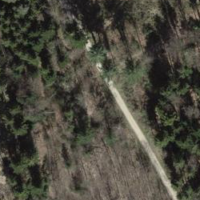
EUNIS habitat code: 44
Species observed at this site:
Phytolacca americana